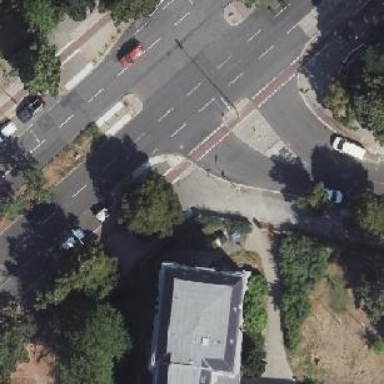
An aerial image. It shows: Footway road with crossing island.